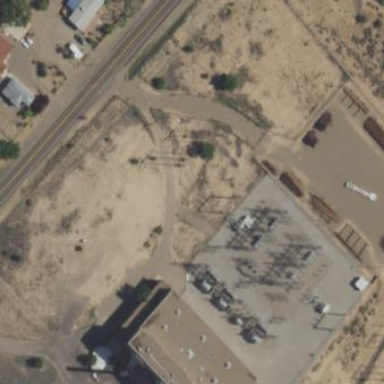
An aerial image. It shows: Substation surrounded by chain link fence.